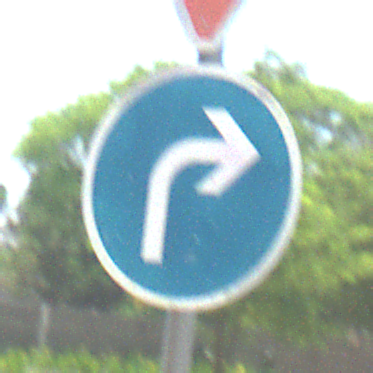
Verkehrszeichen: VorgeschriebeneFahrtrichtungRechts
Zusatzzeichen oben: VorfahrtGewaehren
Umgebung: Outdoor, Nature
Tageszeit: Midday
Wetter: Clear
Licht: Natural
Jahreszeit: NotSpecified
Kontrast: HighContrast